Aerial crown-view tile of a tropical tree (Barro Colorado Island, Panama), acquired 20240716:
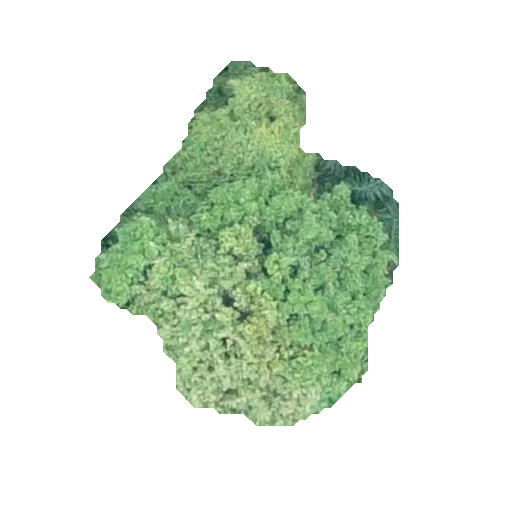
Species: Prioria copaifera
GBIF accepted scientific name: Prioria copaifera
Crown area: 108.546 m²